Question: I have three models like below
1st
'''
public partial class provider_preapproval
{
[Key]
[DatabaseGenerated(DatabaseGeneratedOption.Identity)]
public long preapproval_id { get; set; }
.......
public DateTime? sync_time { get; set; }
public IList<provider_diagnosis_dtls> provider_diagnosis_dtls { get; set; }
public IList<provider_service_dtls> provider_service_dtls { get; set; }
}
'''
2nd
'''
public partial class provider_diagnosis_dtls
{
[Key]
[DatabaseGenerated(DatabaseGeneratedOption.Identity)]
public long diagnosis_id { get; set; }
public long preapproval_id { get; set; }
..........................
}
'''
3rd
'''
public partial class provider_service_dtls
{
[Key]
[DatabaseGenerated(DatabaseGeneratedOption.Identity)]
public long service_id { get; set; }
public long preapproval_id { get; set; }
..................
}
'''
where 'preapproval_id' in the first model is using as foreign key for the two while saving to db. It is successfully saving the details.
But when I call the model for displaying the 'provider_diagnosis_dtls' and 'provider_service_dtls' are coming as null as below :(

My controller
'''
public ActionResult preapprove_detail(int preapprove_id)
{
provider_preapproval requestHeader = new provider_preapproval();
requestHeader = db.provider_preapproval.Find(preapprove_id);
if (requestHeader != null)
{
return View(requestHeader);
}
}
'''
what's the wrong thing im doing. Please help.
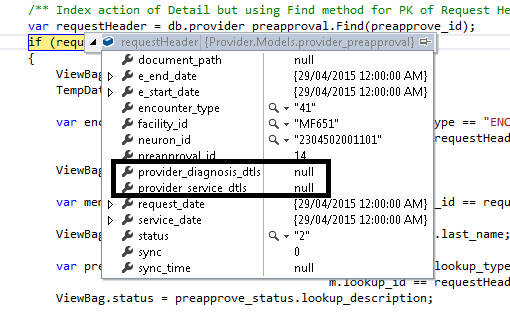
Answer: The lists are null because there's no relationship specified between the types representing database records. In order to do it you'll need to specify navigation properties and decorate them with right combination of 'ForeignKeyAttribute' and 'InversePropertyAttribute':
'''
public partial class provider_preapproval
{
[Key]
[DatabaseGenerated(DatabaseGeneratedOption.Identity)]
public long preapproval_id { get; set; }
[InverseProperty("preapproval")]
public virtual IList<provider_diagnosis_dtls> provider_diagnosis_dtls { get; set; }
[InverseProperty("preapproval")]
public virtual IList<provider_service_dtls> provider_service_dtls { get; set; }
//...
}
public partial class provider_diagnosis_dtls
{
[Key]
[DatabaseGenerated(DatabaseGeneratedOption.Identity)]
public long diagnosis_id { get; set; }
public long preapproval_id { get; set; }
[ForeignKey("preapproval_id"), InverseProperty("provider_diagnosis_dtls ")]
public virtual provider_preapproval preapproval { get; set; }
//...
}
public partial class provider_service_dtls
{
[Key]
[DatabaseGenerated(DatabaseGeneratedOption.Identity)]
public long service_id { get; set; }
public long preapproval_id { get; set; }
[ForeignKey("preapproval_id"), InverseProperty("provider_service_dtls")]
public virtual provider_preapproval preapproval { get; set; }
//...
}
'''
Note that I marked navigation properties as 'virtual' so that they are lazy-loaded (loaded from database upon accessing the property and not upon loading the "owner" object - it's somewhat an "on demand" loading policy).